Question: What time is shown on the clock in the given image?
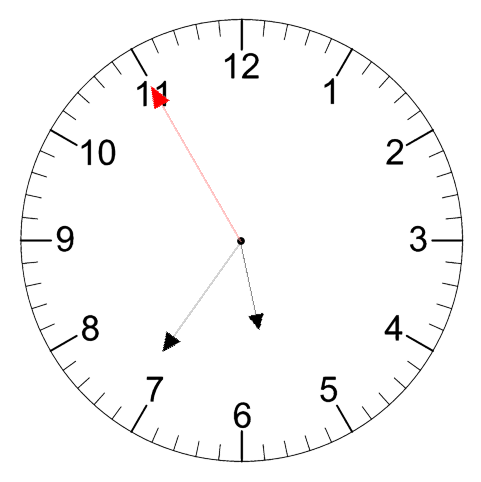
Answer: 05:35:55